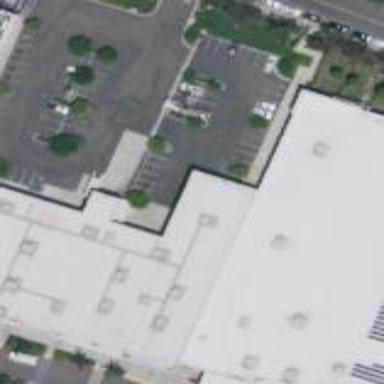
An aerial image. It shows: Retail building.